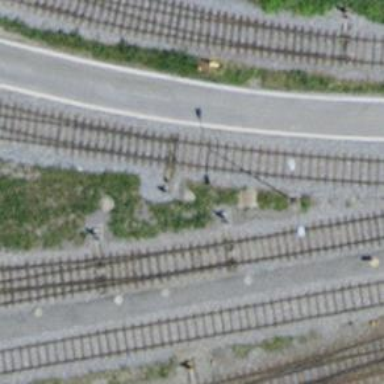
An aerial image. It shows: Railway switch.